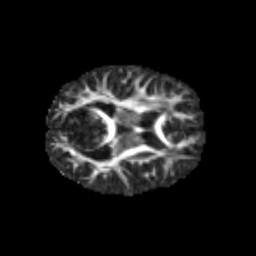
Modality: FA
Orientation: axial
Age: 7
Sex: male
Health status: healthy